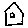
Label: house